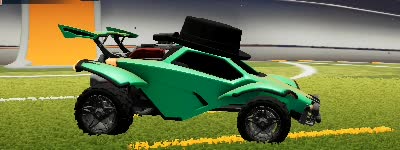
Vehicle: octane